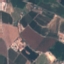
Land use / land cover class: PermanentCrop